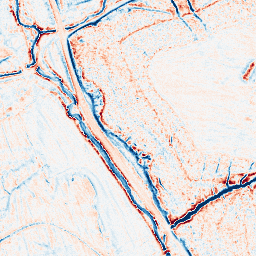
Category: edge_preserving
Decomposition family: anisotropic_diffusion
Decomposition parameters: iterations: 10
kappa: 30
gamma: 0.2
Upsampling method: lanczos
Upsampling parameters: scale: 4
Upsampling scale: 4